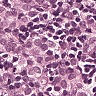
Metastatic tissue present: yes